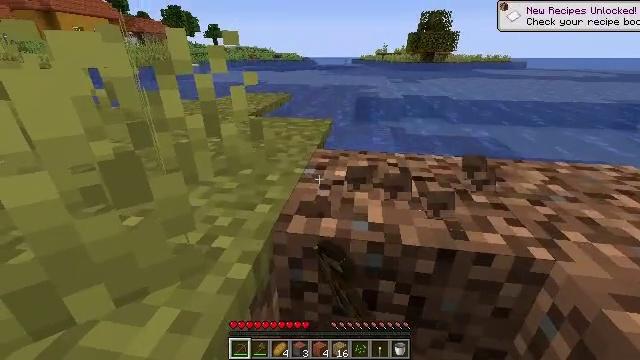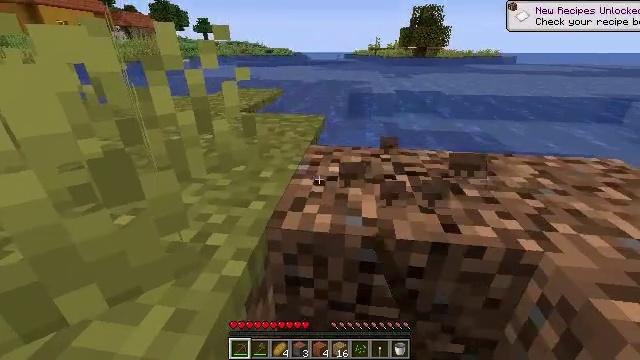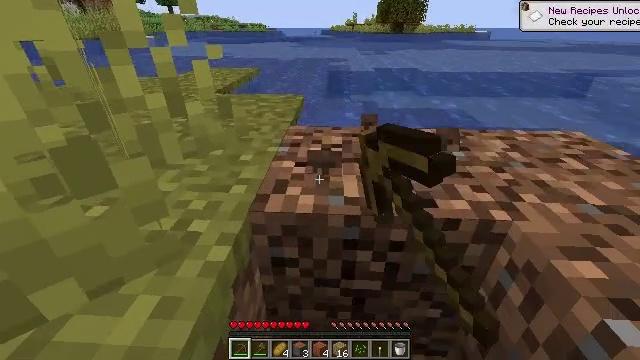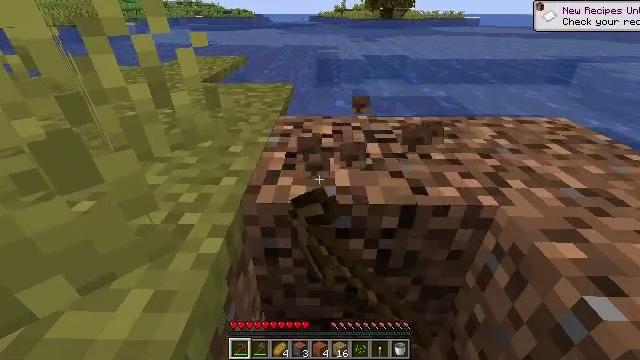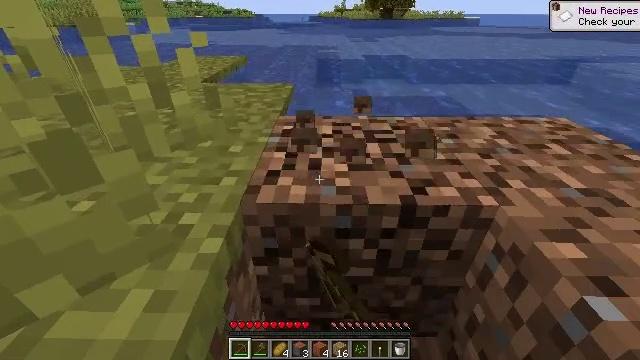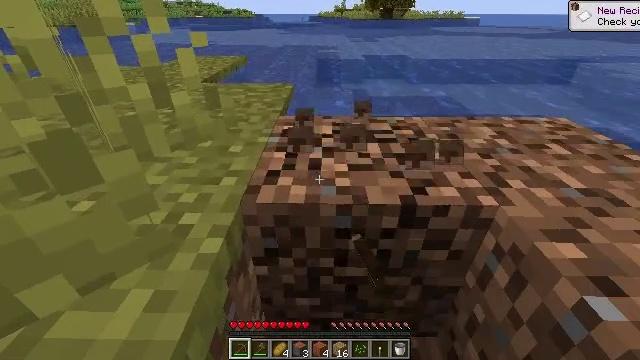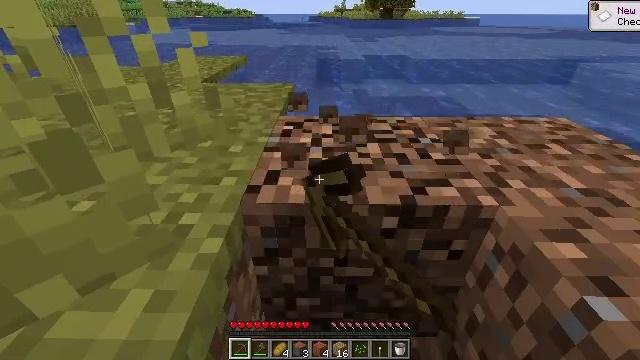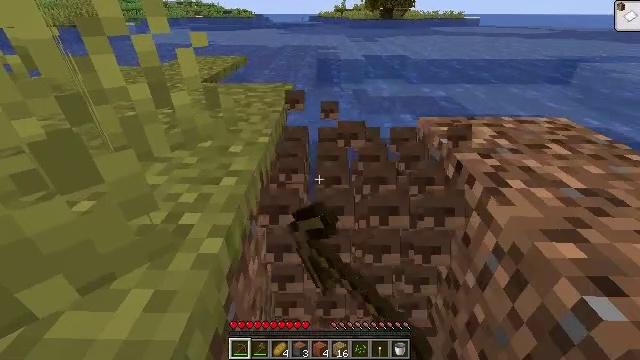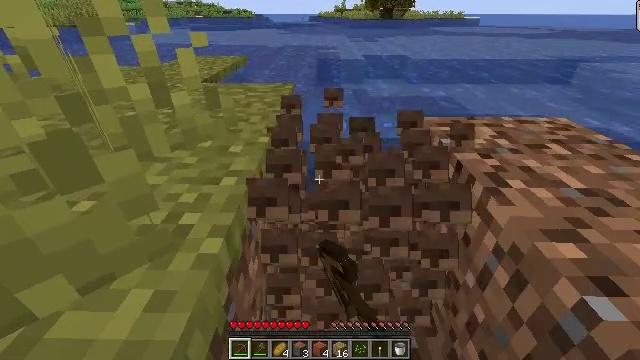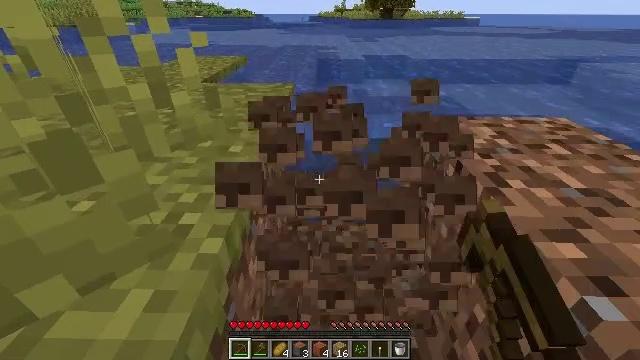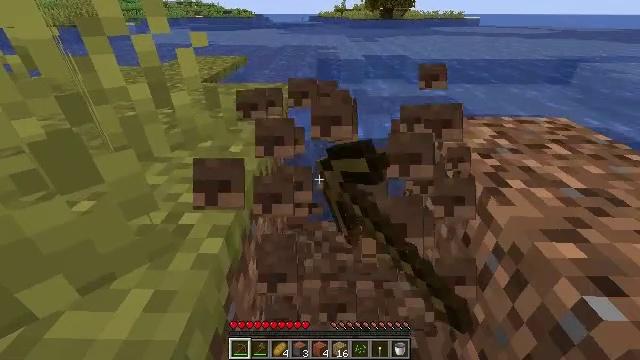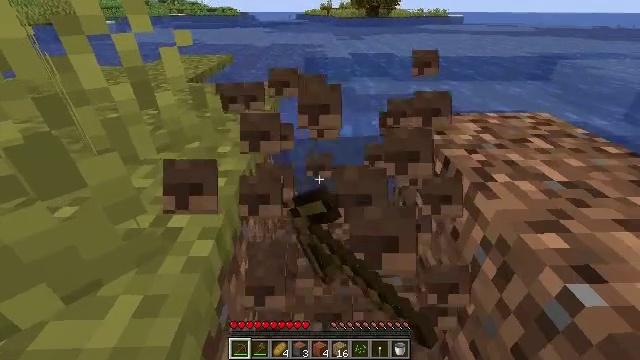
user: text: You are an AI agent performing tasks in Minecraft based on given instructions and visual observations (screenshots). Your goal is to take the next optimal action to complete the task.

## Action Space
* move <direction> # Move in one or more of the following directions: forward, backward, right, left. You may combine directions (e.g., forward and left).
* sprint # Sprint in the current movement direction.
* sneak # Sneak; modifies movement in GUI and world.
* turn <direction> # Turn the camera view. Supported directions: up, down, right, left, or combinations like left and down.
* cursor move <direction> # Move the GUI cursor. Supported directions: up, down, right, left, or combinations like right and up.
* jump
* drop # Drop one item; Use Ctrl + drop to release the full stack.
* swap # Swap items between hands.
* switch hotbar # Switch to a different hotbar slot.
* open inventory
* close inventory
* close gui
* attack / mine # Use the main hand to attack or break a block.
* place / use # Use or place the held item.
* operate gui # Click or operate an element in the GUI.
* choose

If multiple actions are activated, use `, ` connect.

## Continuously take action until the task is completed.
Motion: motion action
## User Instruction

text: Break the coarse dirt block.
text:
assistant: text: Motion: turn right, attack / mine
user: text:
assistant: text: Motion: turn right and down, attack / mine
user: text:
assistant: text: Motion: turn right and down, attack / mine
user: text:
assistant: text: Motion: attack / mine
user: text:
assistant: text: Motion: attack / mine
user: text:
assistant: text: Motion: attack / mine
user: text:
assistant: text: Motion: attack / mine
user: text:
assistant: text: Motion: attack / mine
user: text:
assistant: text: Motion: attack / mine
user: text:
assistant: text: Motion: attack / mine
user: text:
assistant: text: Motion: turn right, attack / mine
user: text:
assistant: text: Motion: attack / mine